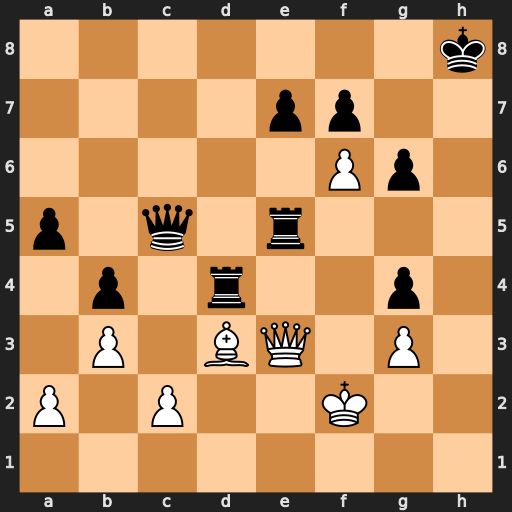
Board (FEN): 7k/4pp2/5Pp1/p1q1r3/1p1r2p1/1P1BQ1P1/P1P2K2/8
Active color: w
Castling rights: -
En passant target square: -
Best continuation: Qh6+ Kg8 Qg7#